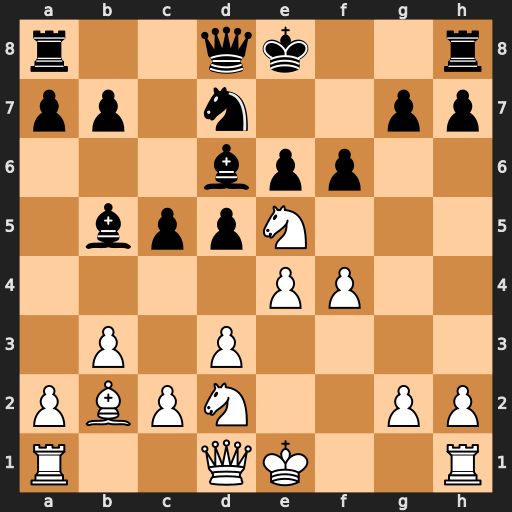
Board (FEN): r2qk2r/pp1n2pp/3bpp2/1bppN3/4PP2/1P1P4/PBPN2PP/R2QK2R
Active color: w
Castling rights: KQkq
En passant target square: -
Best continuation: Qh5+ g6 Nxg6 hxg6 Qxh8+